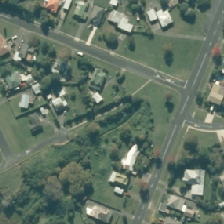
Land cover: urban_parkland